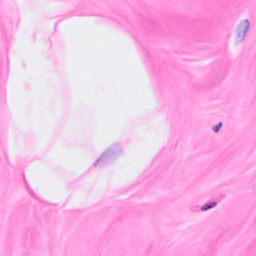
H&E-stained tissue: Breast